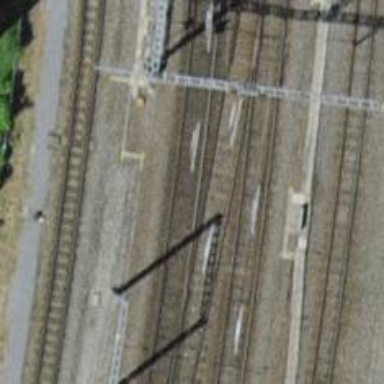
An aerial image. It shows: Rail siding with electrified contact lines.